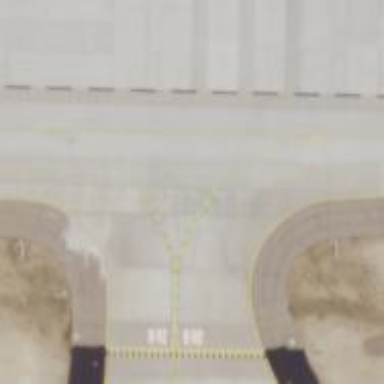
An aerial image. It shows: Image of taxiway at airport.